Question: I am trying to get the Equalizer plugin of Foundation to work and the documentation makes it seem pretty simple but I have tried a few things to make it work and still can't figure out why it is not working.
I am calling 'foundation.min.js' and activating it as you can see here:

Here is my codepen
<URL>
As you can see the height is not consistent across the 4 employees. From what I understand of Equalizer, it is supposed to keep equal height across the 'watched' elements.
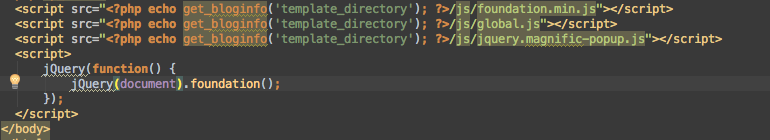
Answer: The reason this happens is because your divs are stacked. You need to specify if you want them to remain the same height when stacked.
'''
$(document).foundation({
equalizer : {
// Specify if Equalizer should make elements equal height once they become stacked.
equalize_on_stack: true
}
});
'''
Your new codepen:
<URL>